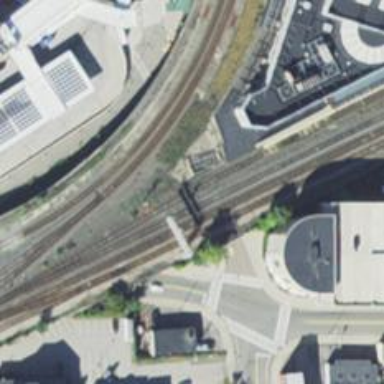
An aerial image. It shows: Railway siding with rails.